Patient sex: M
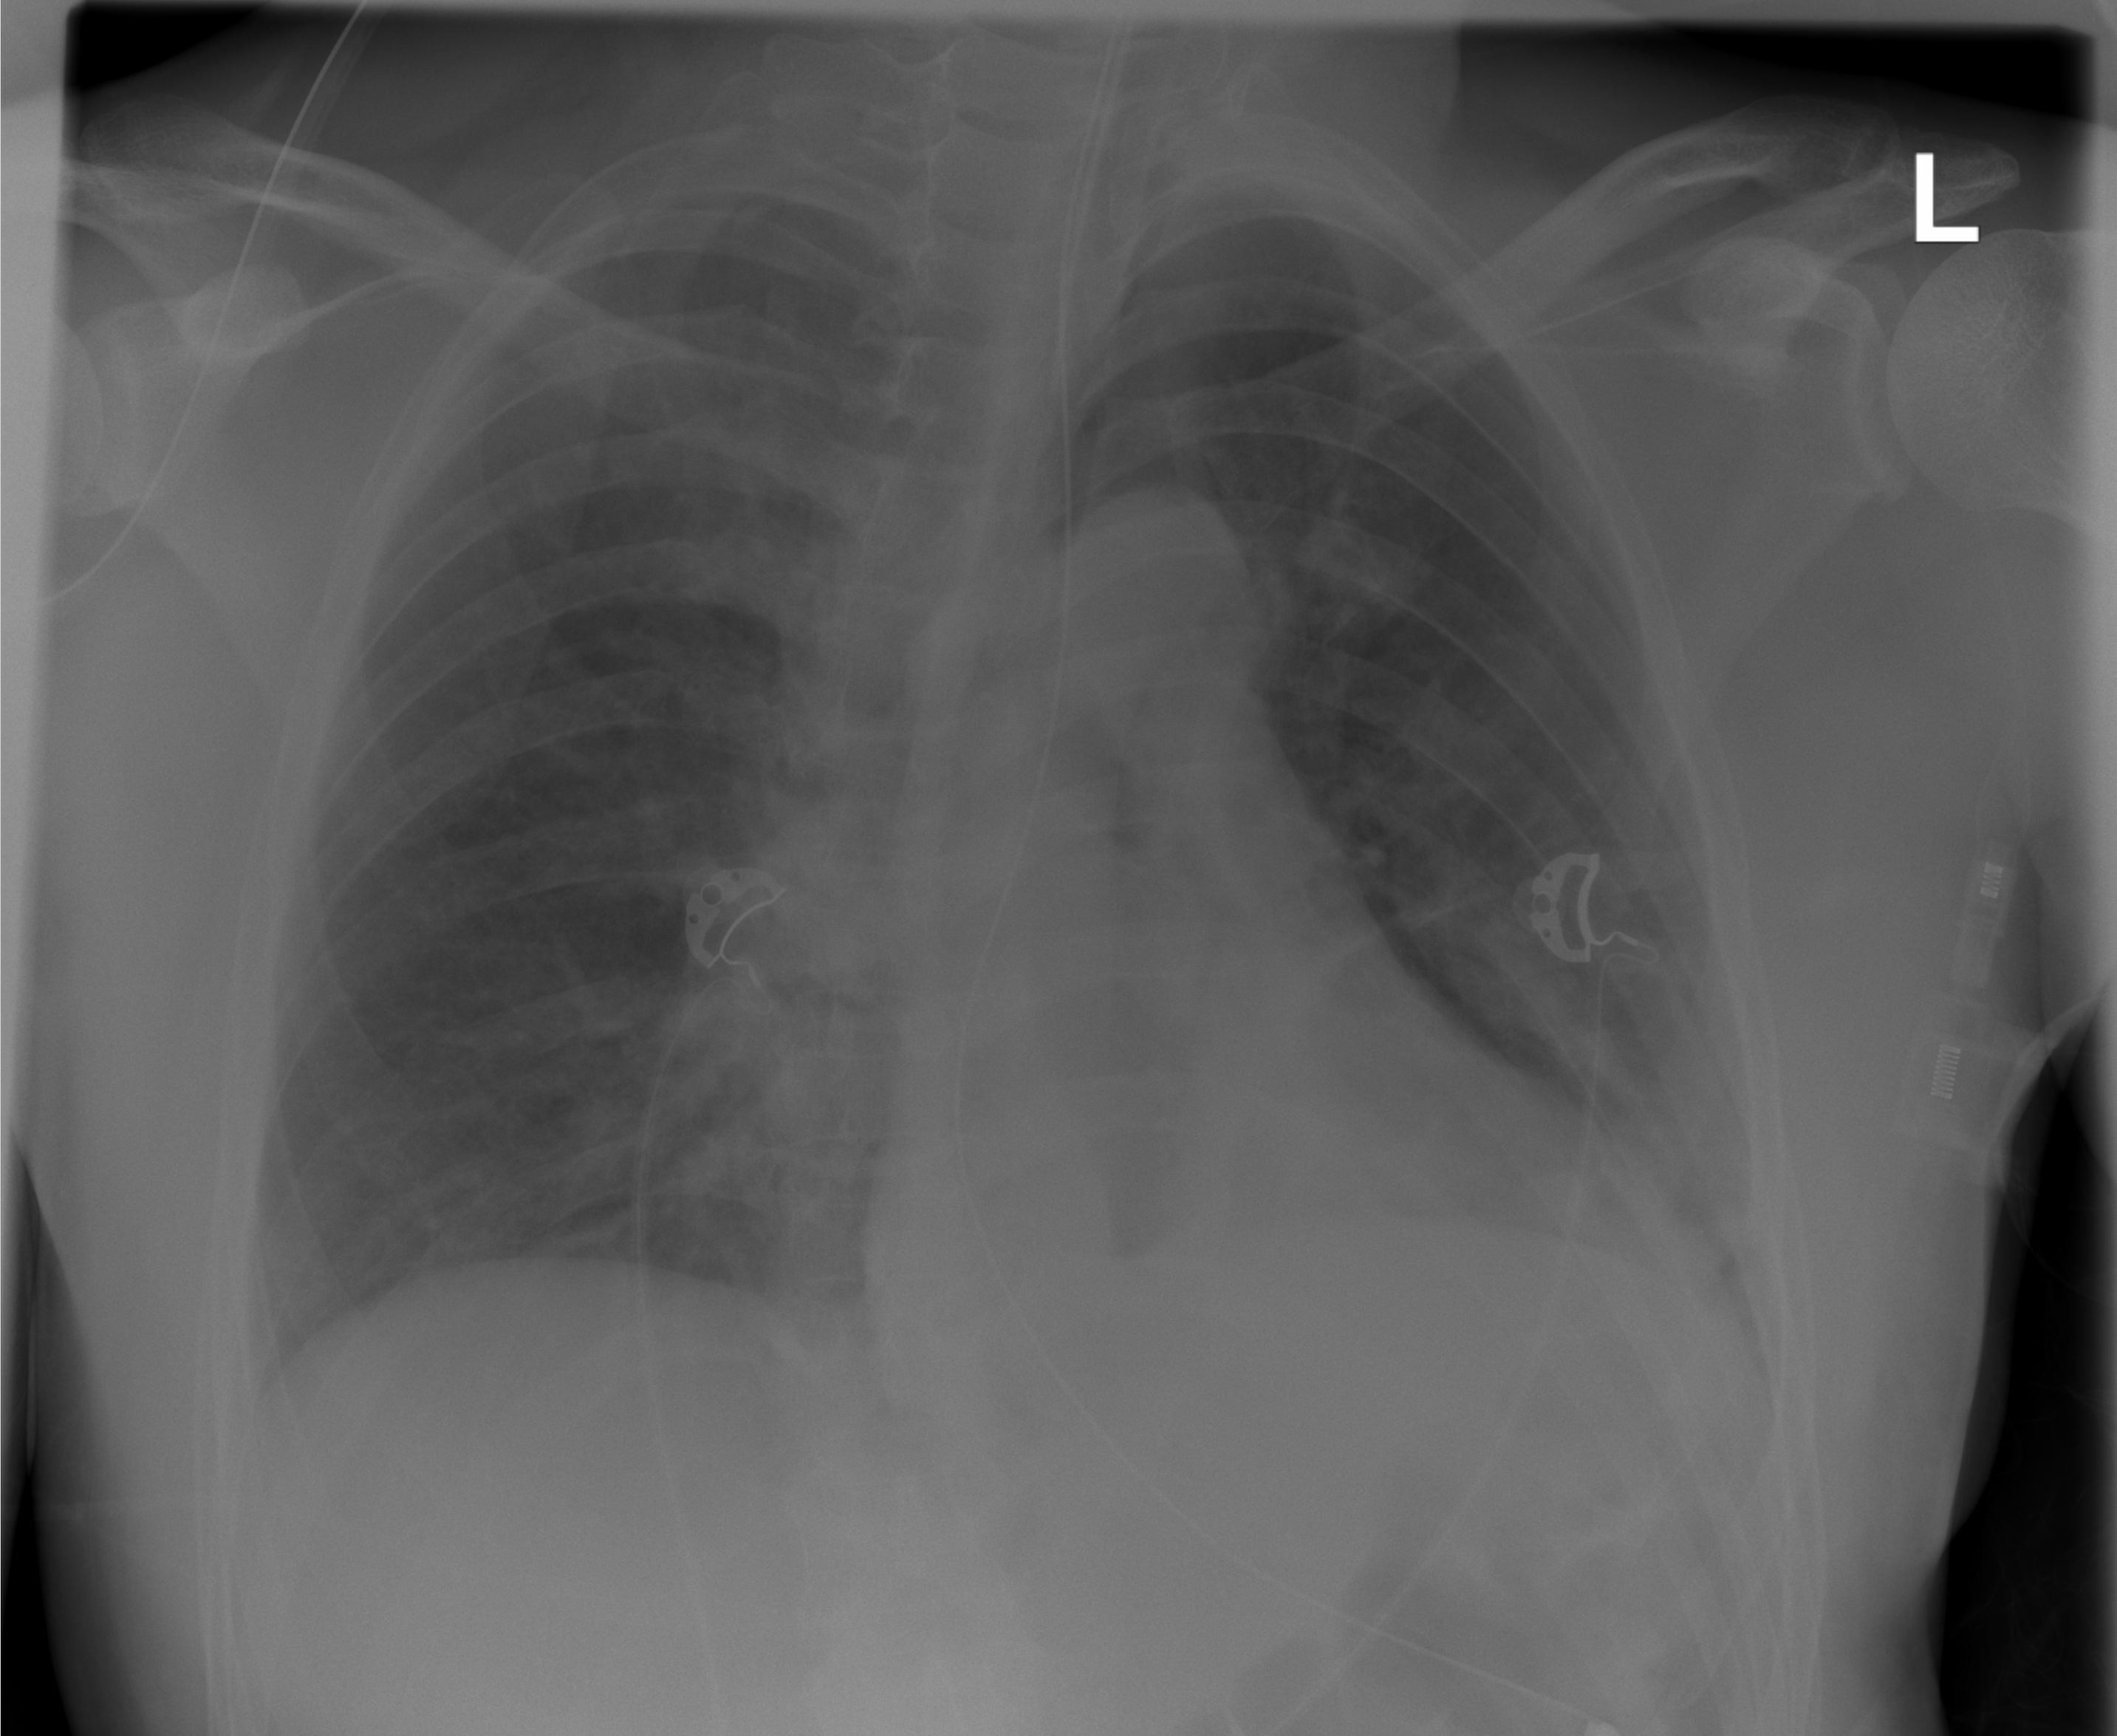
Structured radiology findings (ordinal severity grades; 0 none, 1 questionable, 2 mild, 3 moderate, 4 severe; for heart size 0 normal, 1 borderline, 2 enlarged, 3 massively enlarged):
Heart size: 1
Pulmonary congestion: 2
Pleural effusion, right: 0
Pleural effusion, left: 0
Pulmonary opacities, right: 2
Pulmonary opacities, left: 0
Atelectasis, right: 0
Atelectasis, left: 2